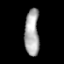
Tissue: prostate
Cell type: Myeloid cells
Senescence score: 0.3501
Nuclear area (px): 661
Mean DAPI intensity: 168.378